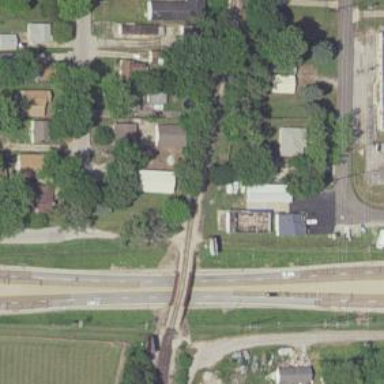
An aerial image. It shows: Crossing for the railway.